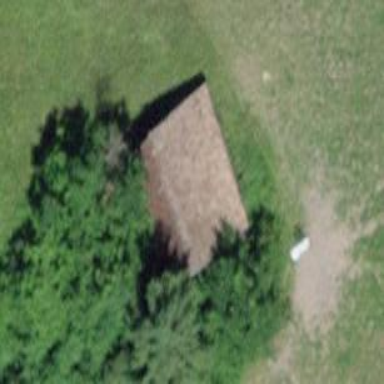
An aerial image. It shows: Barn.